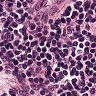
Metastatic tissue present: no